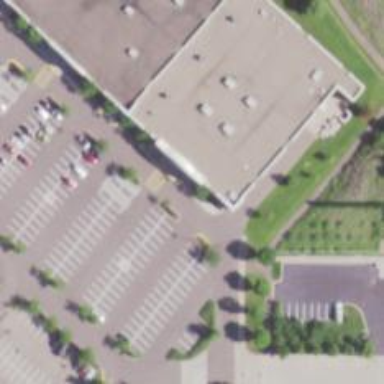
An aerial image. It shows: Retail building housing department store.